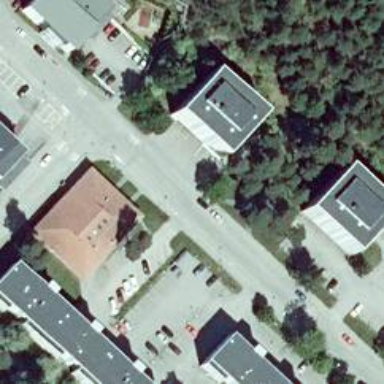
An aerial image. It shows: Living street.